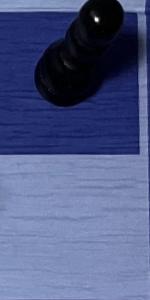
Label: Empty